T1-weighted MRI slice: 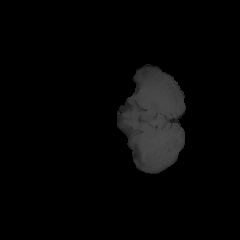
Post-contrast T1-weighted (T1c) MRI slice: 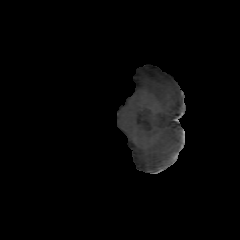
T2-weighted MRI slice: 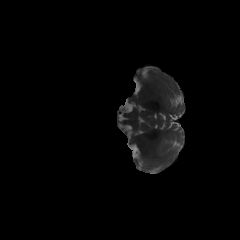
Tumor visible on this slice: no